Question:
My program works perfectly. I assure you with my life, 0 bugs. Proudly, I tried to package the application as an .ipa file for ad-hoc distribution to my beta tester using TestFlight.
The program didn't work. Animations which are supposed to happen never happened. Network code breaks. The button to fade out the music beautifully didn't do anything at all.
It turns out that the culprit is the new and shiny blocks. When I test my program in the Simulator or on my device, I used the default "Debug" build configuration. But when I archive it for distribution (and I believe later for submission to the App Store), XCode uses another configuration which is "Release". Investigating further, the difference is due to the optimization level (you can find it on XCode's Build Settings): Debug uses None (-O0) but Release uses Fastest, Smallest (-Os). Little did I know, that it's Fastest, Smallest, and Doesn't Work (tm). Yes, blocks behave differently between those 2 configurations.
So, I set out to solve the problem. I've simplified my soon-to-change-the-world app into its bare bones, shown in the image I've attached to this post. The view controller has an instance variable x with initial value 0. If we press b, it will spawn a thread that will continuously check the value of x, changing the bottom label when x becomes 1. We can change the value of x using button a.
Here is my naive code (I'm using ARC btw):
'''
@implementation MBIViewController
{
int _x;
}
- (void)viewDidLoad
{
[super viewDidLoad];
// Do any additional setup after loading the view, typically from a nib.
_x = 0;
}
- (void)updateLabel
{
self.topLabel.text = [NSString stringWithFormat:@"x: %d", _x];
}
- (IBAction)buttonAPressed:(id)sender {
_x = 1;
[self updateLabel];
}
- (IBAction)buttonBPressed:(id)sender {
dispatch_async(dispatch_get_global_queue(DISPATCH_QUEUE_PRIORITY_DEFAULT, 0), ^{
while (_x != 1) {
// keep observing for value change
}
dispatch_async(dispatch_get_main_queue(), ^{
self.bottomLabel.text = @"b changed me becase x changed!";
});
});
}
@end
'''
_x is an instance variable, so it is reasonable to think that the block will access it using a pointer to "self", not on a local copy. And it works on the debug configuration!
But it doesn't work on Release build. So perhaps the block is using a local copy after all? OK, so let's explicitly use self:
'''
while (self->_x != 1) {
// keep observing for value change
}
'''
Doesn't work either in Release. OK, so let's access the damn variable directly using pointer:
'''
int *pointerToX = &_x;
dispatch_async(dispatch_get_global_queue(DISPATCH_QUEUE_PRIORITY_DEFAULT, 0), ^{
while (*pointerToX != 1) {
// keep observing for value change
}
// other codes
});
'''
Still doesn't work. This is when it dawned to me that the smart optimizing compiler assumes that there is no possible way in this multithreaded world that the result of the comparison will change, so perhaps it substituted it to be always TRUE or some other voodoo.
Now, when I use this, things start working again:
'''
while (_x != 1) {
// keep observing for value change
NSLog(@"%d", _x);
}
'''
So, to bypass the compiler optimizing out the comparison, I resorted to making a getter:
'''
- (int)x
{
return _x;
}
'''
And then checking the value using that getter:
'''
while (self.x != 1) {
// keep observing for value change
}
'''
It now works, because self.x is actually a call to a function and the compiler is polite enough to let the function actually do its job. However, I think this is a rather convoluted way to do something so simple. Is there any other way you would have coded it, another pattern that you will use, if you are faced with the task of "observing for change of value inside a block"? Thanks a lot!
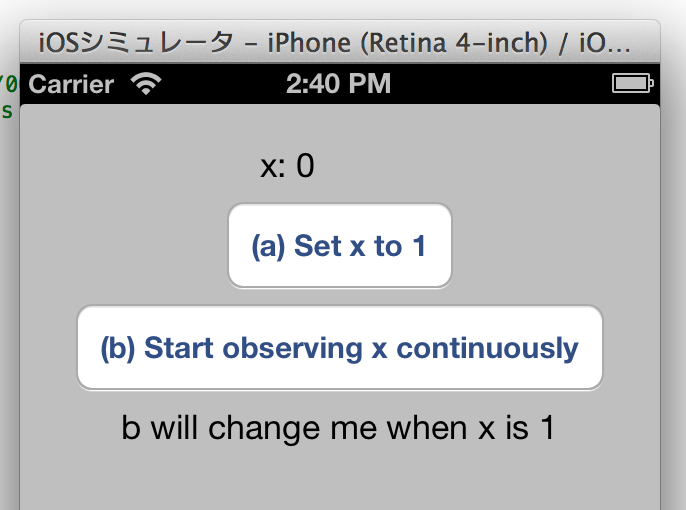
Answer: If you use a variable and do not modify it in a loop, the compiler optimization can cause the actual access to the variable to be optimized out, because your statement can be evaluated beforehand at compile time.
In order to prevent this, you can use the "volatile" keyword, which prevents the compiler from applying this type of optimization.
It does work with getters and setters, because then you need to send a message to your instance, which serves as a synchronization point.